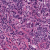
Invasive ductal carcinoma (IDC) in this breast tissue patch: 1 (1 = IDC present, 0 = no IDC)